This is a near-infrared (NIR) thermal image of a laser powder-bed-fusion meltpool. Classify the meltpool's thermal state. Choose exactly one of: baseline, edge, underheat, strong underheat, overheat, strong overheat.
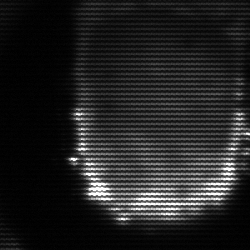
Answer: baseline